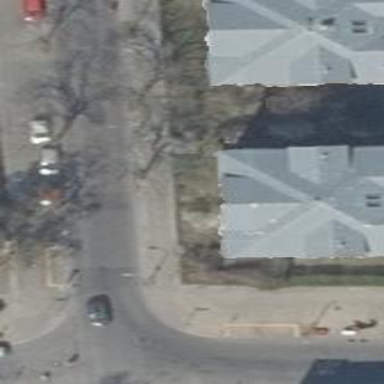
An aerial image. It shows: Apartment building with flat roof.